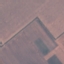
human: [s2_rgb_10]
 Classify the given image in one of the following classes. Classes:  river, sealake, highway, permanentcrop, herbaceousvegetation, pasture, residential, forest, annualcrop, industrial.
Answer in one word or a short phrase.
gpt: AnnualCrop